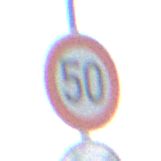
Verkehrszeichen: Geschwindigkeit50
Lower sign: EndeUeberholverbot
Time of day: Midday
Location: Outdoor (Suburban)
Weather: PartlyCloudy
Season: NotSpecified
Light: Natural